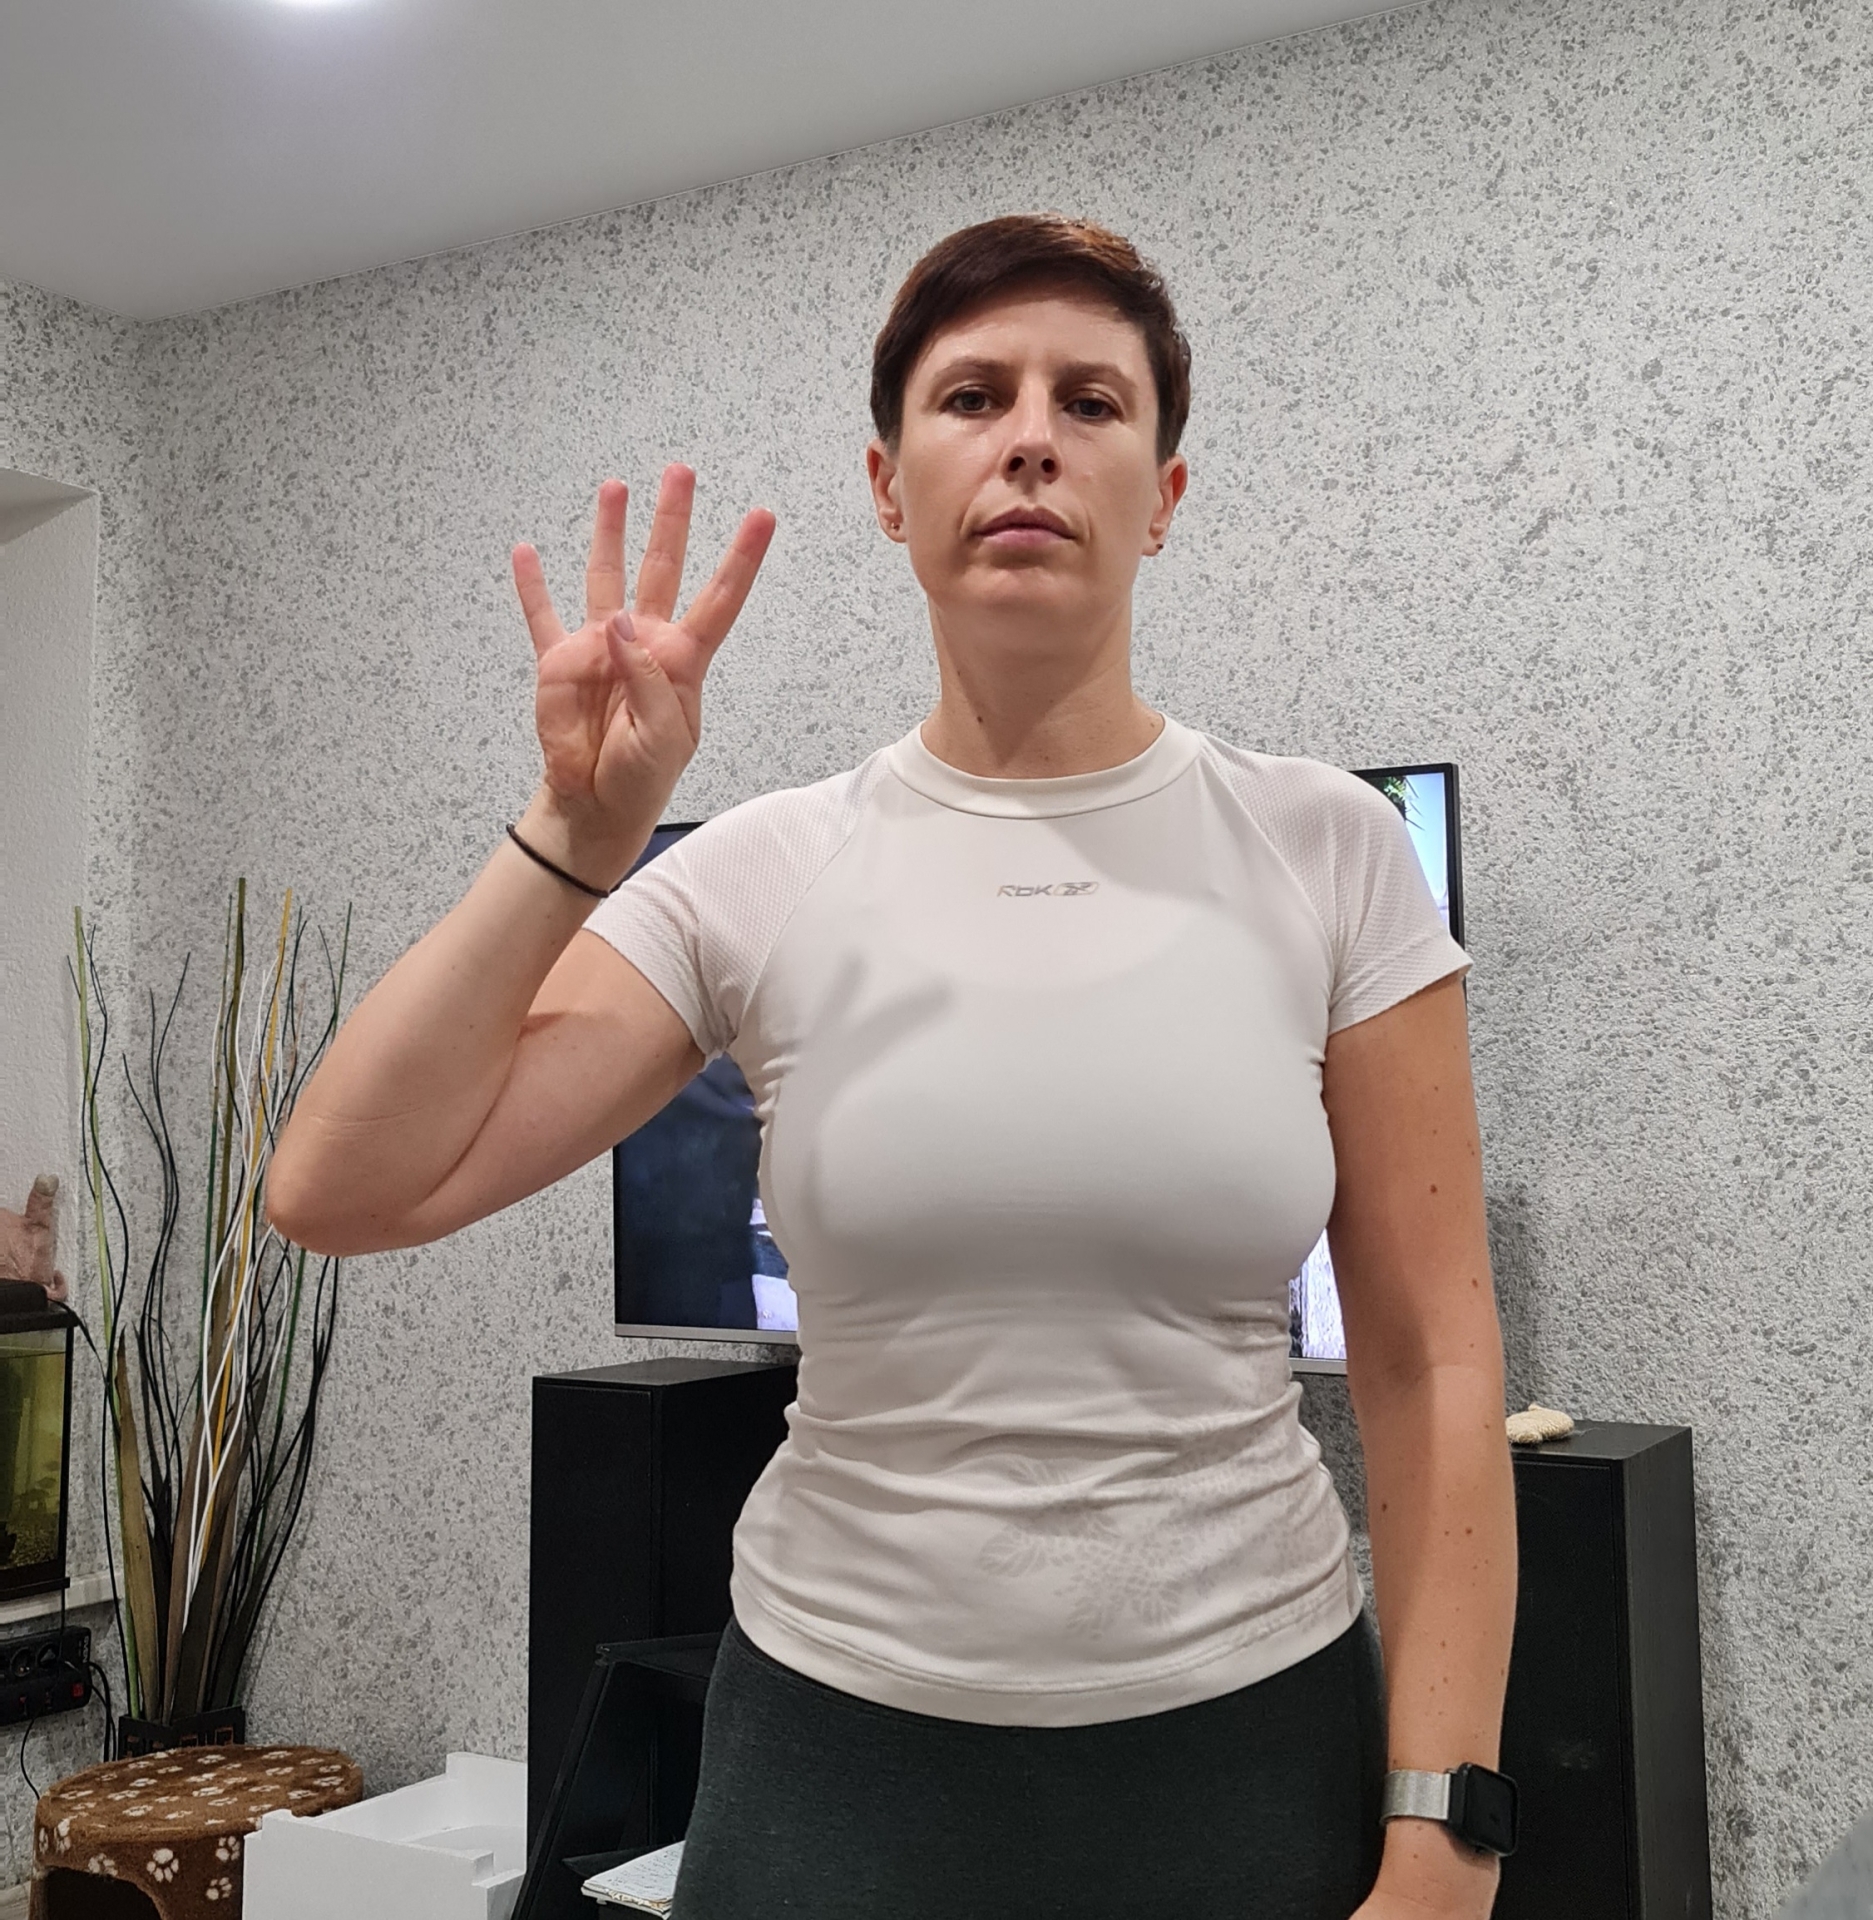
Label: clear